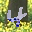
Label: 4